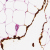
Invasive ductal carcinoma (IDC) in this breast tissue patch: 0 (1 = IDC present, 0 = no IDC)